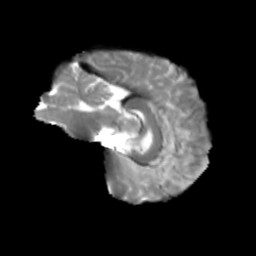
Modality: T2w
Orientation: sagittal
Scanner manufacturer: siemens
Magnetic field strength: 3 T
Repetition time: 4 s
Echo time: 0.0594 s